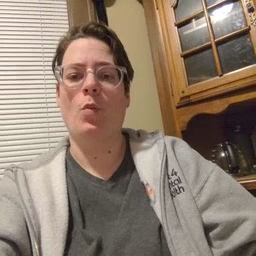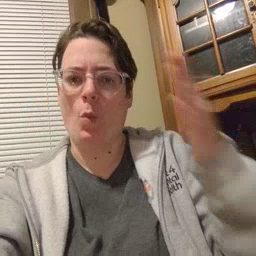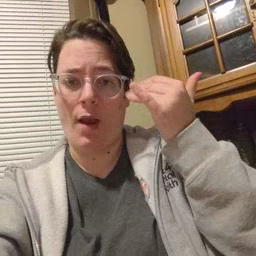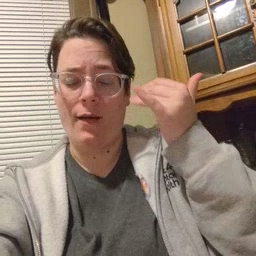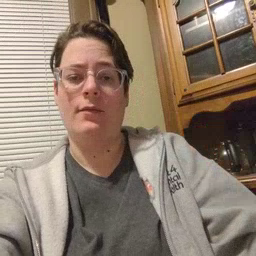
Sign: why